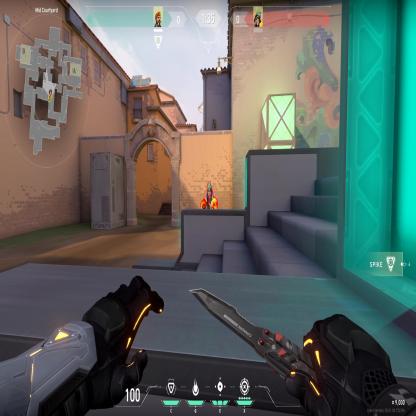
Label: enemy